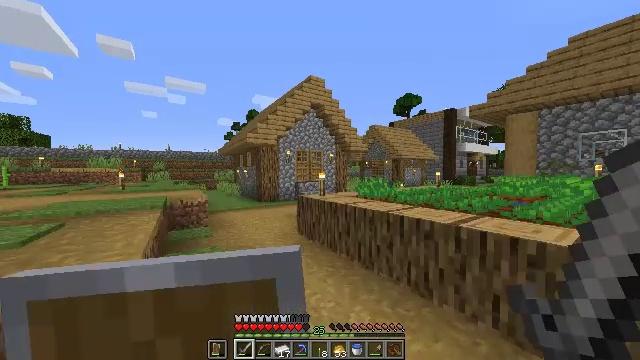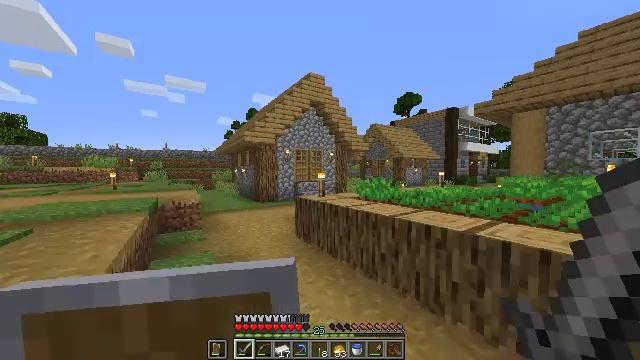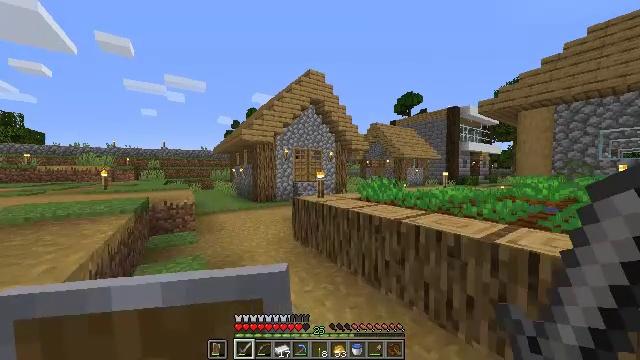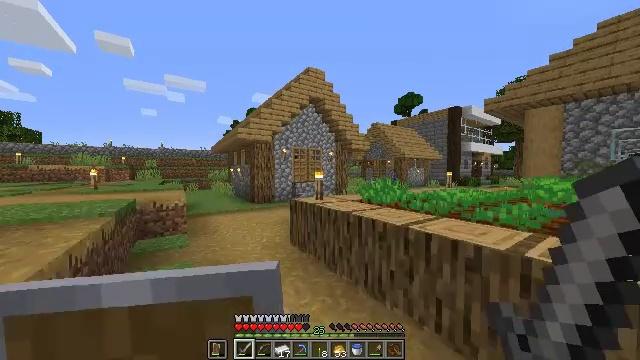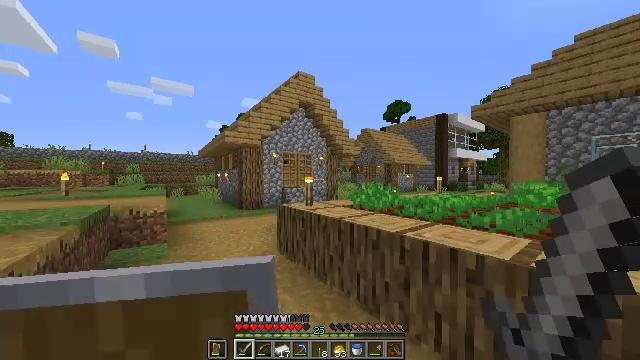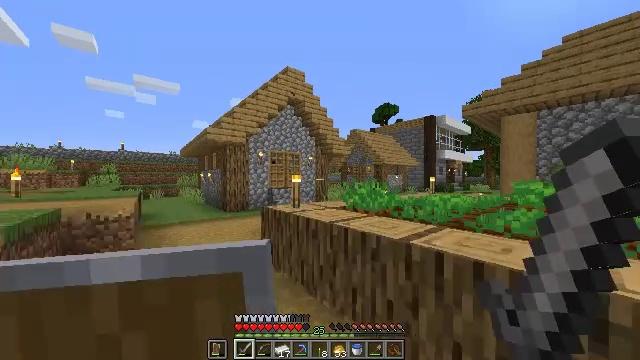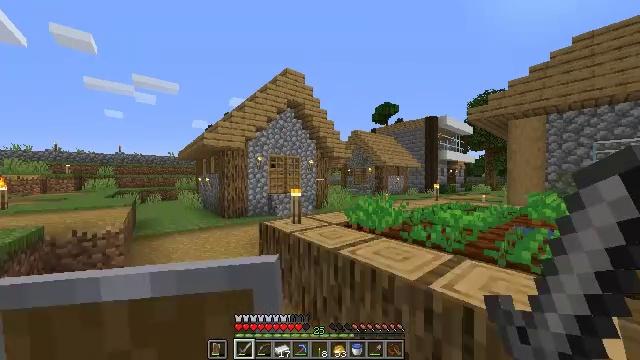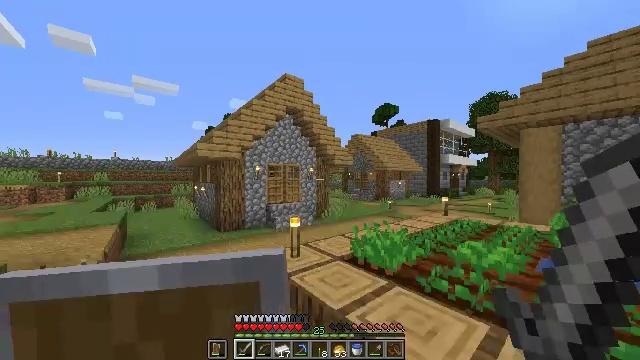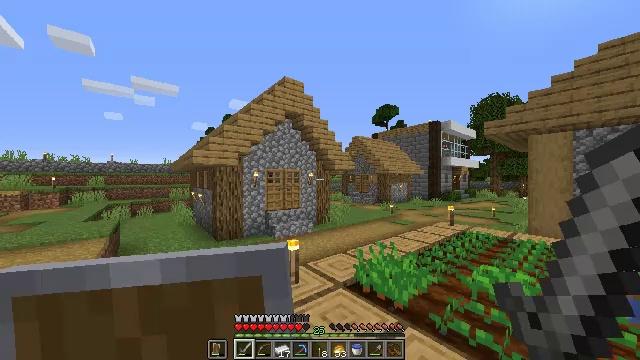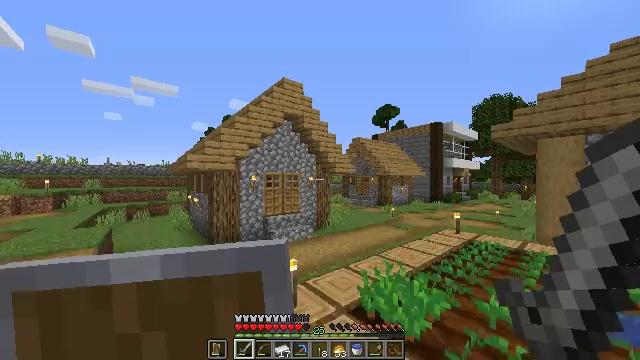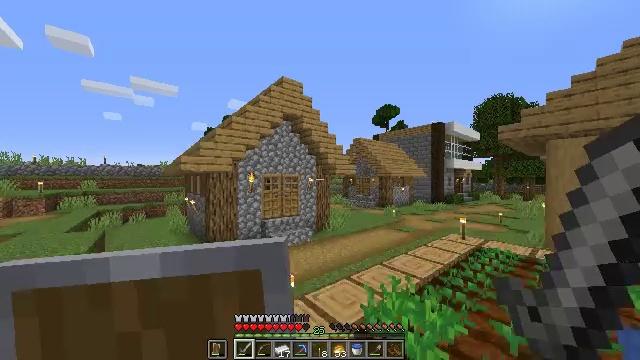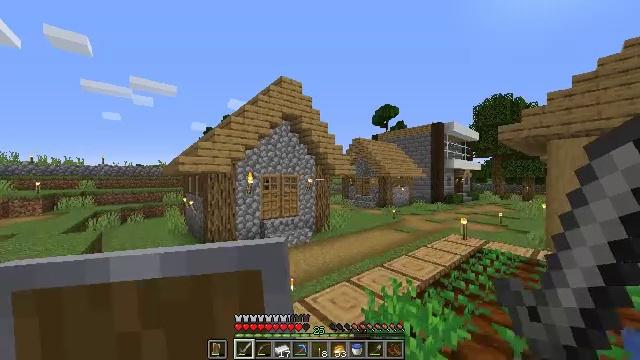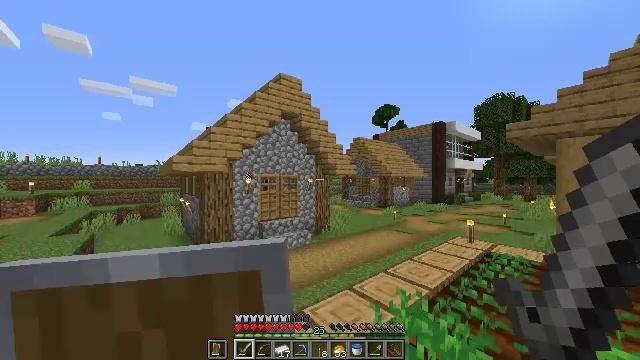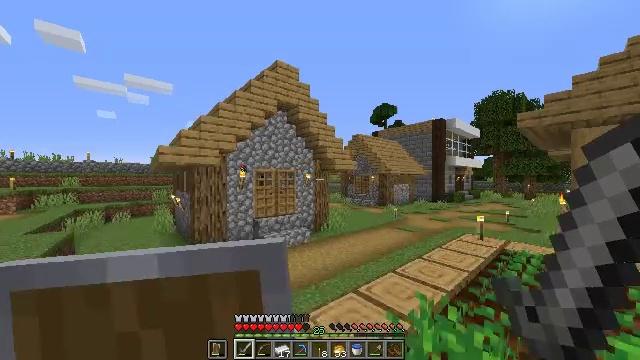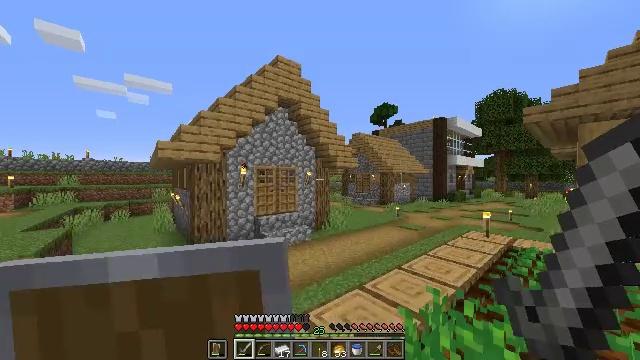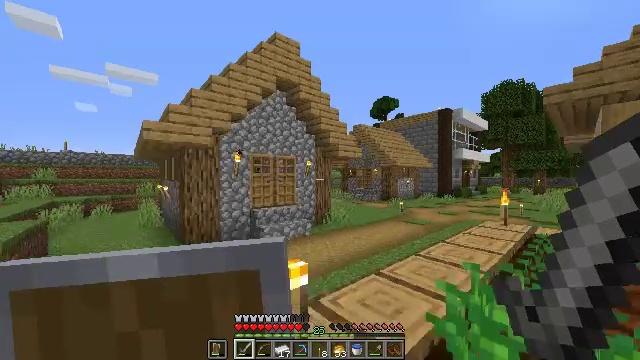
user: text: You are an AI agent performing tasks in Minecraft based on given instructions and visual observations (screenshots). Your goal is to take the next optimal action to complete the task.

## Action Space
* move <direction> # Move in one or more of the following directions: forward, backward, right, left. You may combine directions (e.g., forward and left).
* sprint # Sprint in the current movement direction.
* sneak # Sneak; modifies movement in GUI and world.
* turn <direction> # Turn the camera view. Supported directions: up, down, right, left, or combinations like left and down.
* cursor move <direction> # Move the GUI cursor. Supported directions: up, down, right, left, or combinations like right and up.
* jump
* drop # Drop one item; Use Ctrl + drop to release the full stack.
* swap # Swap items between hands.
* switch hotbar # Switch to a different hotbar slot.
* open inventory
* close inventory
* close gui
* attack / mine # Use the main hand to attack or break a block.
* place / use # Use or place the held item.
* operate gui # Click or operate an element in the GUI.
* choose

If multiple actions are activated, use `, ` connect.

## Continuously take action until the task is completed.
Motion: motion action
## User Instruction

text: Open the crafting table and craft a coal block.
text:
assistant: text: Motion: move forward
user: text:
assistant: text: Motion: move forward
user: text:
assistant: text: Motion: move forward
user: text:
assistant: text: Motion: move forward, turn right and up
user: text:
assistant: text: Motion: move forward, turn right
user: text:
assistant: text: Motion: move forward, jump
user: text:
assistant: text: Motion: move forward, jump
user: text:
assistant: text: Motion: move forward, jump
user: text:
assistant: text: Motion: move forward
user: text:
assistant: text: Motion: move forward
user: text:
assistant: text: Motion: move forward
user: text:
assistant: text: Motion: move forward
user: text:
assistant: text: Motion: move forward
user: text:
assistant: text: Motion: move forward
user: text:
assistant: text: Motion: move forward
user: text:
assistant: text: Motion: move forward, turn right
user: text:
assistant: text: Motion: move forward, turn right, jump
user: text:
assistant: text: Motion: move forward, jump
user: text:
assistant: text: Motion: move forward, jump
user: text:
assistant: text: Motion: move forward
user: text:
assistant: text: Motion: move forward
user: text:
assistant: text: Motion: move forward
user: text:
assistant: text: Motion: move forward
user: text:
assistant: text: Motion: move forward, turn right
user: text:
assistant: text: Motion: move forward
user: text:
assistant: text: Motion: move forward
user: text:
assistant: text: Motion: move forward, turn right and down
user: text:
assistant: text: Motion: move forward, sprint
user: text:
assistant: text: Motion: move forward, sprint, turn right
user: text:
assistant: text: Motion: move forward, sprint, turn right